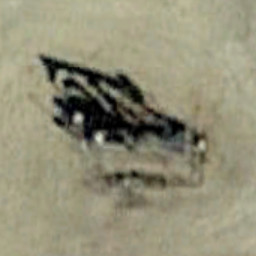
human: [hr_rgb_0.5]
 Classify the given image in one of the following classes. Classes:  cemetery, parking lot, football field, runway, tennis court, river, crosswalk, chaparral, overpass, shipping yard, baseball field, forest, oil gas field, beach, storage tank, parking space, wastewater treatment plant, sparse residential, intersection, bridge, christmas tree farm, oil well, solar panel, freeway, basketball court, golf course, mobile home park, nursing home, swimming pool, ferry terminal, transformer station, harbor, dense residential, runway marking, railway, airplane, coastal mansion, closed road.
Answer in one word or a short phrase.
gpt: oil well